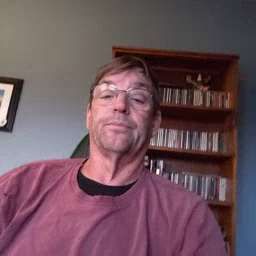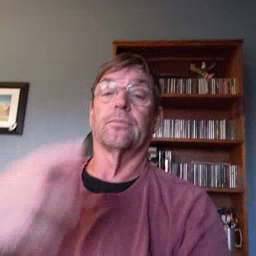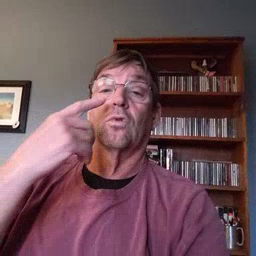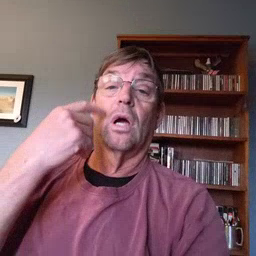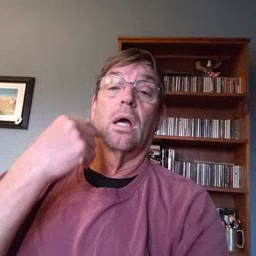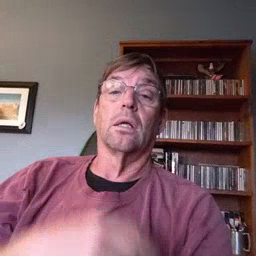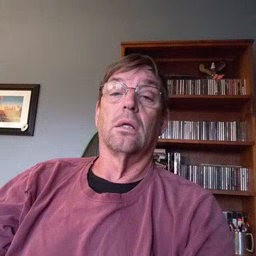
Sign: cry